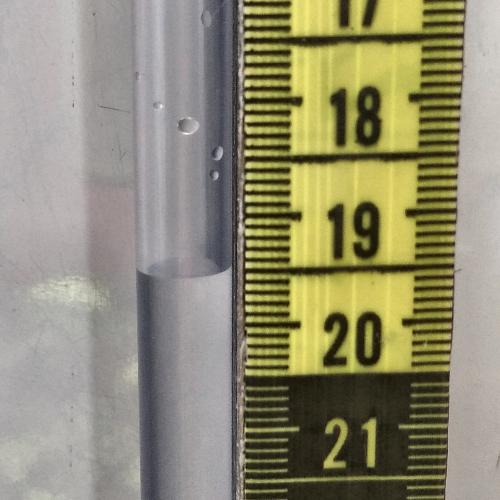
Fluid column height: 19.5 cm